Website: apple
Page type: account-selection
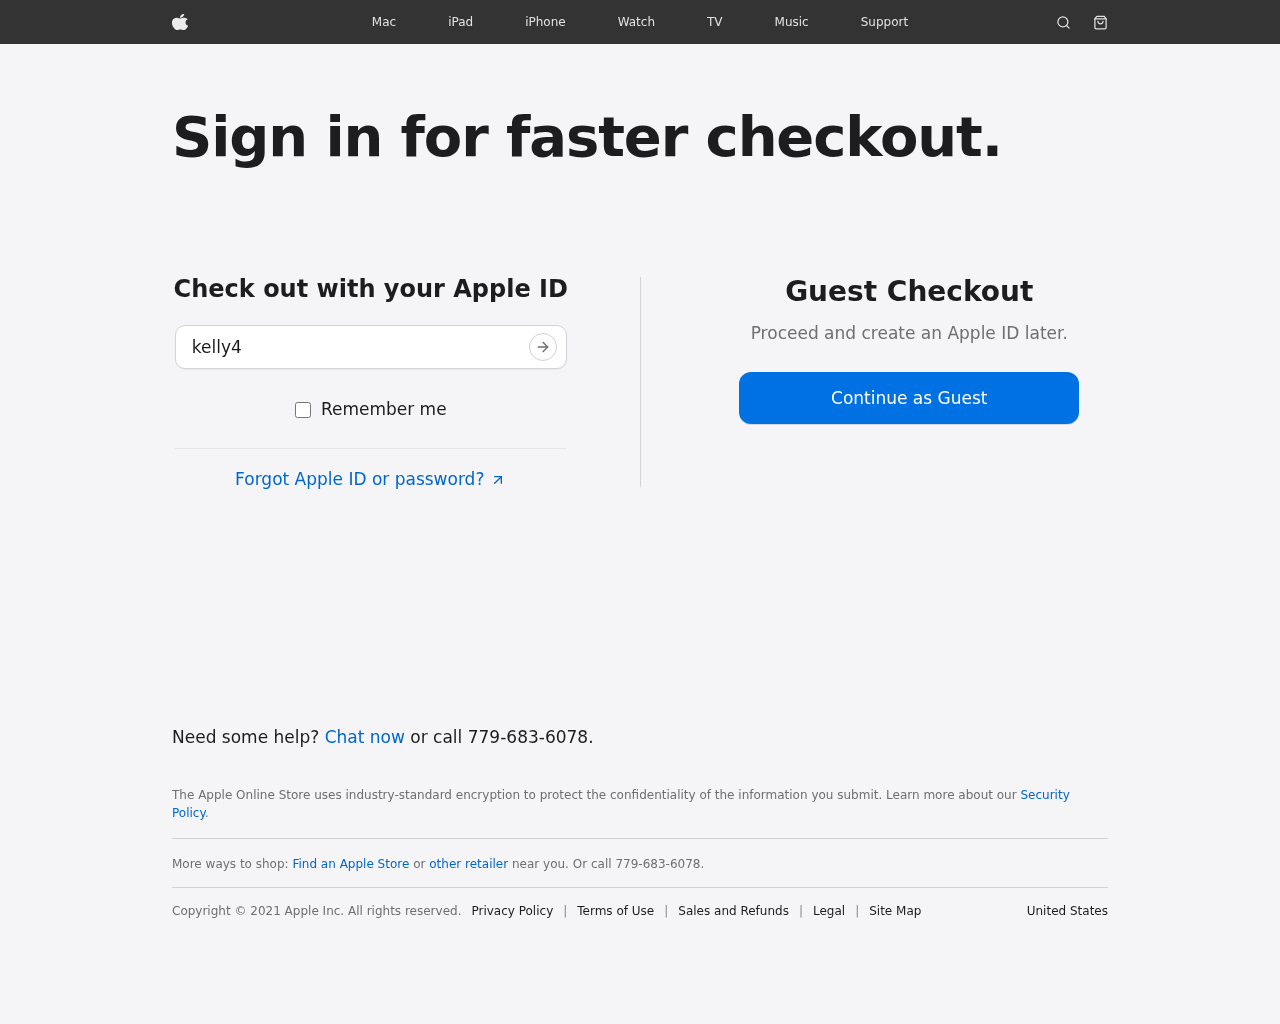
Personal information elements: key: PII_LOGIN_USERNAME
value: kelly4686